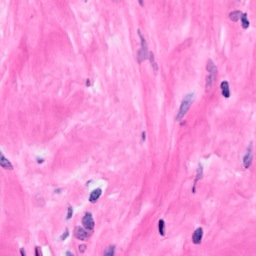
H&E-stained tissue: Breast